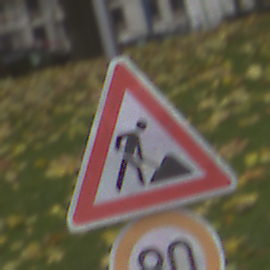
Verkehrszeichen: Arbeitsstelle
Zusatzzeichen unten: Geschwindigkeit80
Umgebung: Outdoor, Nature
Tageszeit: MorningAfternoon
Wetter: Overcast
Licht: Natural
Jahreszeit: Autumn
Kontrast: LowContrast